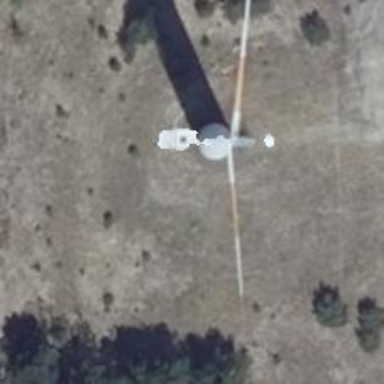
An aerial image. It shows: Wind turbine generating power.